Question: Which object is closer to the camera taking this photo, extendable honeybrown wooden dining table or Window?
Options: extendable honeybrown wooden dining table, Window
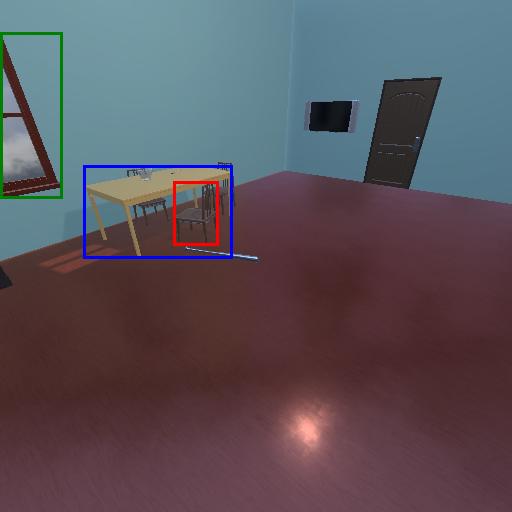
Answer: extendable honeybrown wooden dining table